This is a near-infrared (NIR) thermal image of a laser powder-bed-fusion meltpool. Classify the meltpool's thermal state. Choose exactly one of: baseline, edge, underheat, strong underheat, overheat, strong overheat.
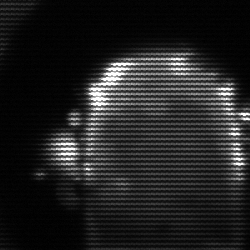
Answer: baseline